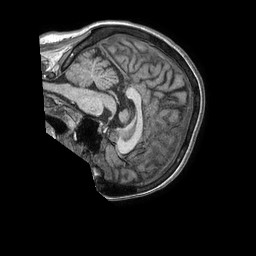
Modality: T1w
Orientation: sagittal
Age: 45
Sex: female
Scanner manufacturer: philips
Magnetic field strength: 1.5 T
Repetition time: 0.007688 s
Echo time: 0.003501 s